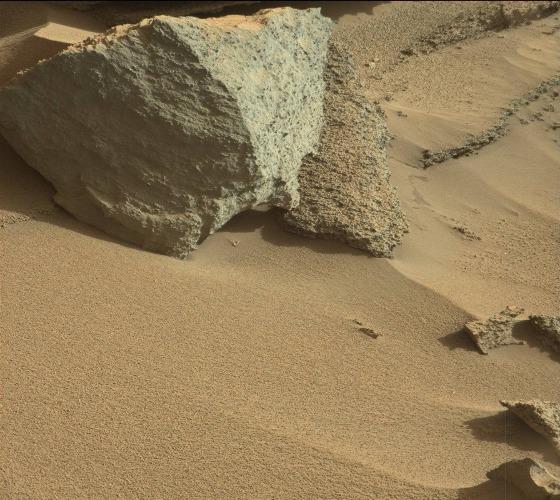
Terrain classes present: Bedrock, Gravel / Sand / Soil, Rock, Shadow